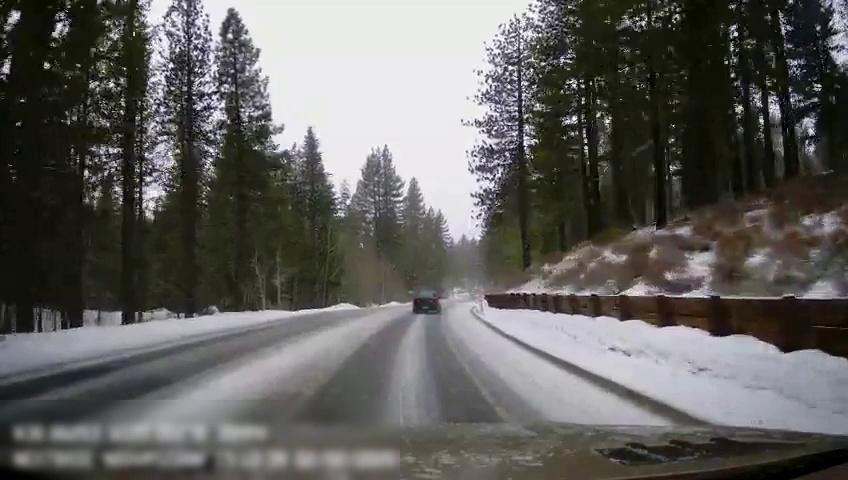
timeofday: Day
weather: Snowy
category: Drivable Space
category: Vehicles | Car